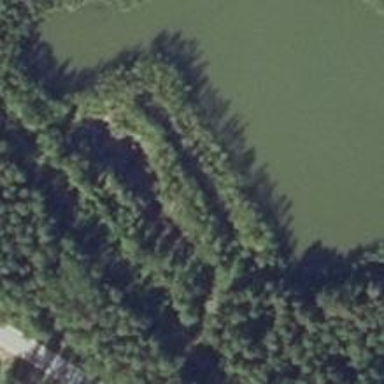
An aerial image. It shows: Reservoir.